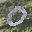
Label: 0